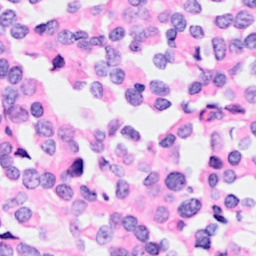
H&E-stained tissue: Breast